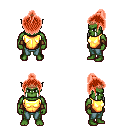
a pixel art fantasy rpg character, male body template, orc, green skin, gold chest armor, teal pants, red short topknot hairstyle, bronze tiara, cloth bracers, four views (front, back, left, right), 2x2 character sprite sheet, small pixel art, hard edges, no anti-aliasing